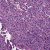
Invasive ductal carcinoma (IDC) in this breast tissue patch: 1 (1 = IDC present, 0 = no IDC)